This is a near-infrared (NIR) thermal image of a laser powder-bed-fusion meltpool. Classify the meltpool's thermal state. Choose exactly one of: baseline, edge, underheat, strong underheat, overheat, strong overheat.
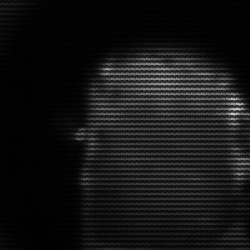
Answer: baseline